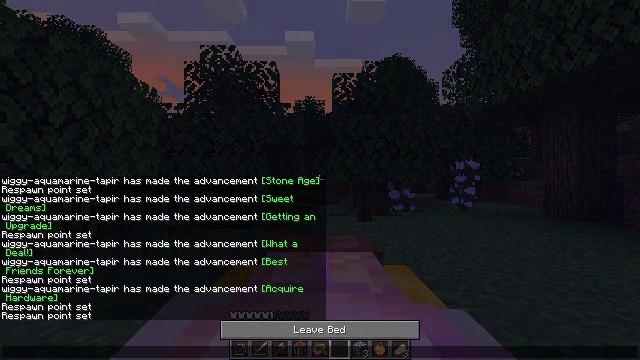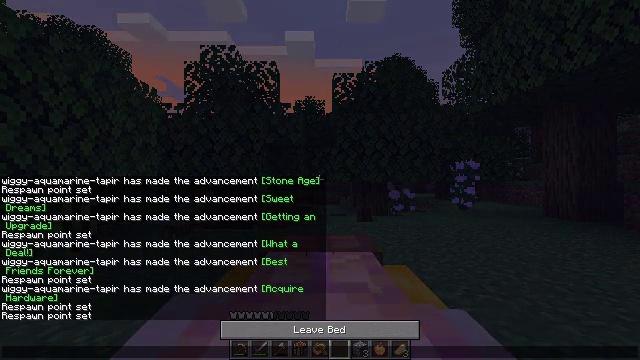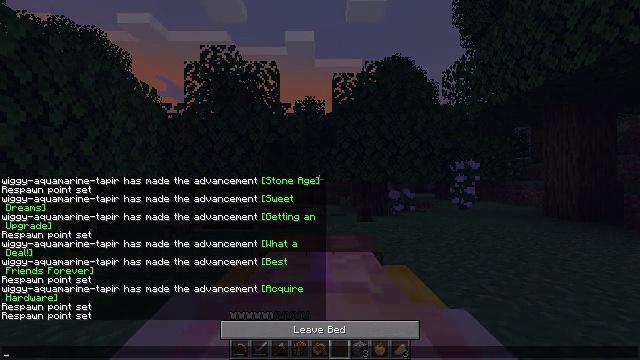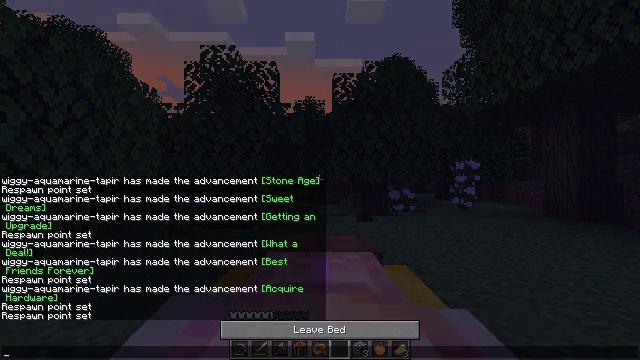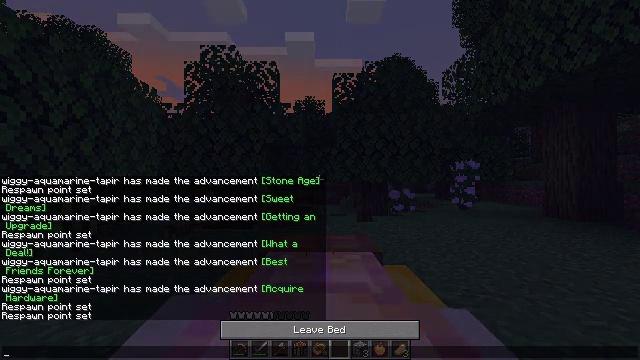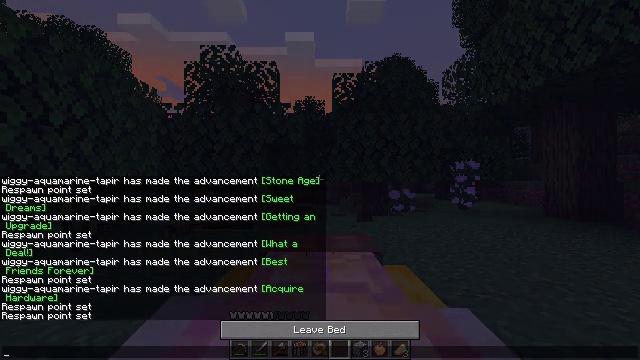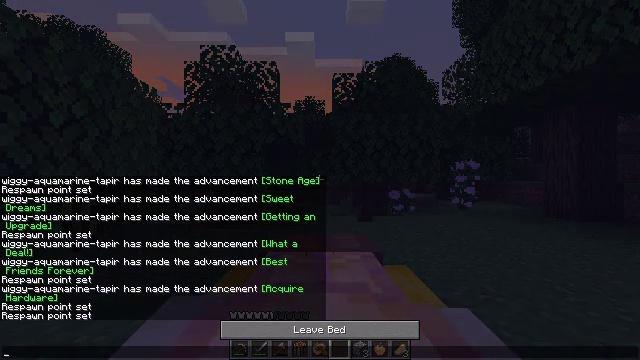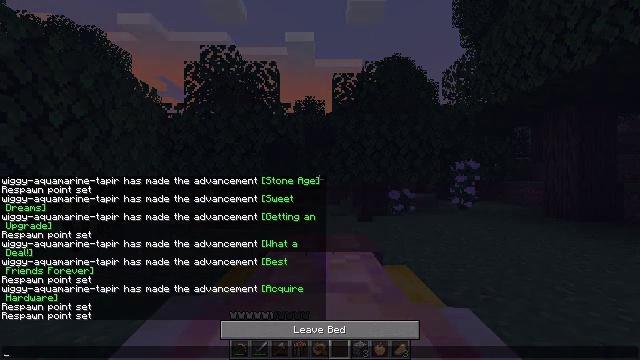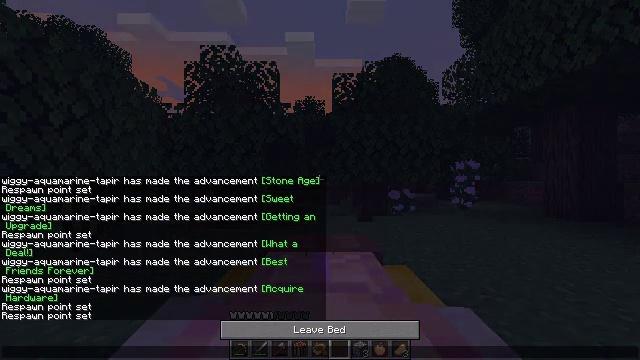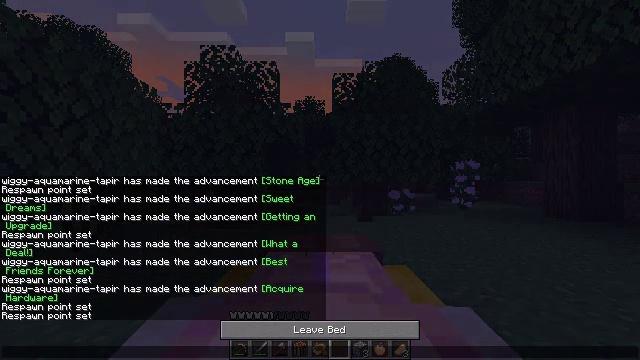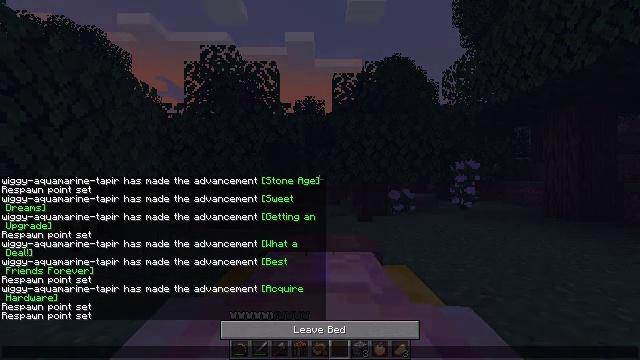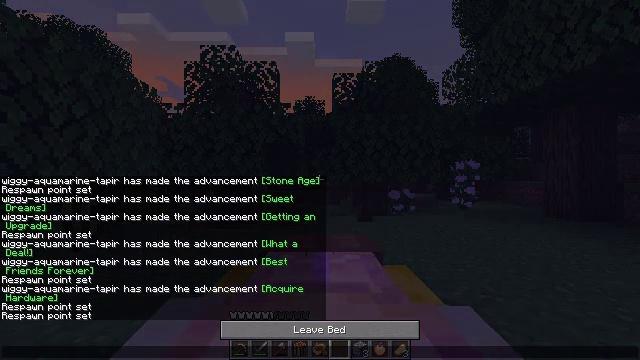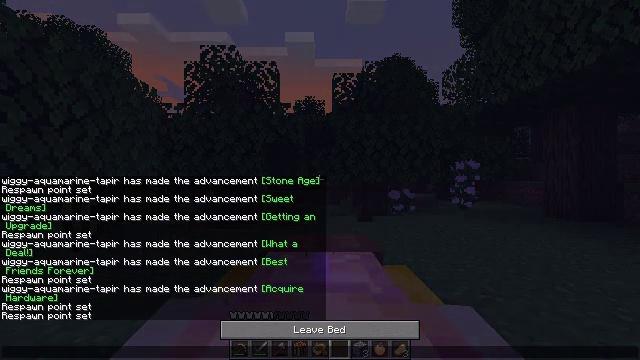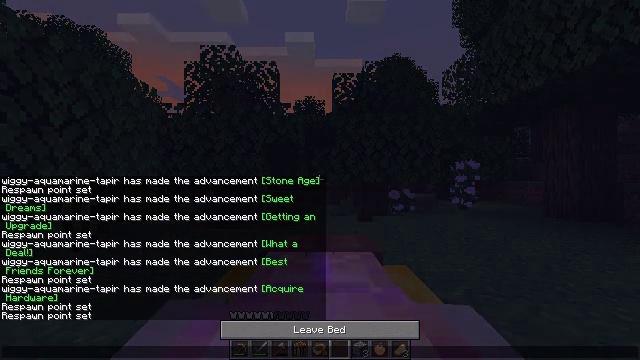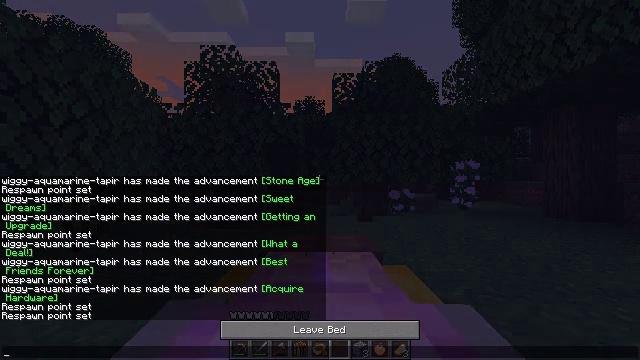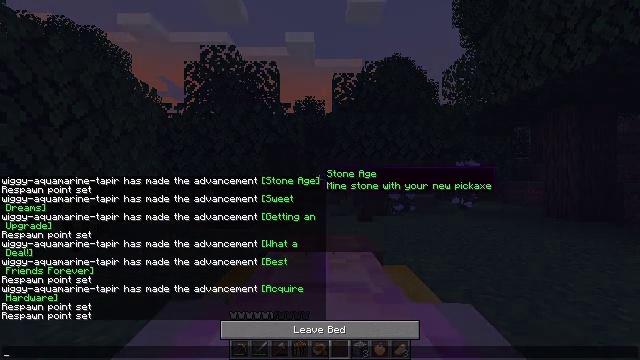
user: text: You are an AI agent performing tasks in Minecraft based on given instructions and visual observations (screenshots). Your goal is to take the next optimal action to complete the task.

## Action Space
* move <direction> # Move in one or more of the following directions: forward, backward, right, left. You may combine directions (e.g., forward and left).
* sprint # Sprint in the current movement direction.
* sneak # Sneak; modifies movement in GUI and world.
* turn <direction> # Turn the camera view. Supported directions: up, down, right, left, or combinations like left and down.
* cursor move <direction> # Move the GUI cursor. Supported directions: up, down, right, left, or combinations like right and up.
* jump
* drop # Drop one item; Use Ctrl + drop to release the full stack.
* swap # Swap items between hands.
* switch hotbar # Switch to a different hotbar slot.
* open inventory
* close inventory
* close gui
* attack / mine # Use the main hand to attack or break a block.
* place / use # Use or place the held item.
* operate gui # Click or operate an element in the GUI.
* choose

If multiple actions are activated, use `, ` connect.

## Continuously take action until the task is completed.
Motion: motion action
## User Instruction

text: Break the yellow bed.
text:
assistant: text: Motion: no_op
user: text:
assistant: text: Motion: no_op
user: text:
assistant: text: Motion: no_op
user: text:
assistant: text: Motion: no_op
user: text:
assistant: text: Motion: no_op
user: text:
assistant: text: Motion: no_op
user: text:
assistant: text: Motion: no_op
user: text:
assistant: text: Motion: no_op
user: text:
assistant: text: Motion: no_op
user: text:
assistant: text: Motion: no_op
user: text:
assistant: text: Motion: no_op
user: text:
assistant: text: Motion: no_op
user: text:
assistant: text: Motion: no_op
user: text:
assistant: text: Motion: no_op
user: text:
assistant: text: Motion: no_op
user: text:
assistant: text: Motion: no_op
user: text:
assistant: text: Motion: no_op
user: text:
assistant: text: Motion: no_op
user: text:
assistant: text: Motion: no_op
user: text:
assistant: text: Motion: no_op
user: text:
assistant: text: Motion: no_op
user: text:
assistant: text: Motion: no_op
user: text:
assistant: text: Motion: no_op
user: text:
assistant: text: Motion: no_op
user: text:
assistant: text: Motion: no_op
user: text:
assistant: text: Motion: no_op
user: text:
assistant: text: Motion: no_op
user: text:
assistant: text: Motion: no_op
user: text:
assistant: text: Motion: no_op
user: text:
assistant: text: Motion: no_op